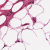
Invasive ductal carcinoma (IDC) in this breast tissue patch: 0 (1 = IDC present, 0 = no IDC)